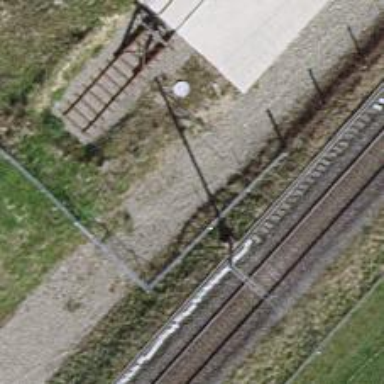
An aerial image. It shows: Abandoned spur railway.